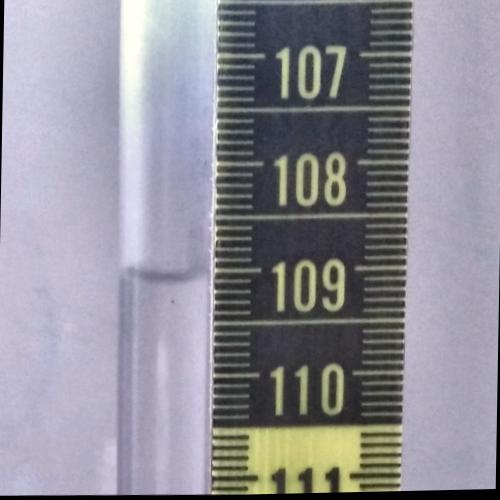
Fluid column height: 109.0 cm